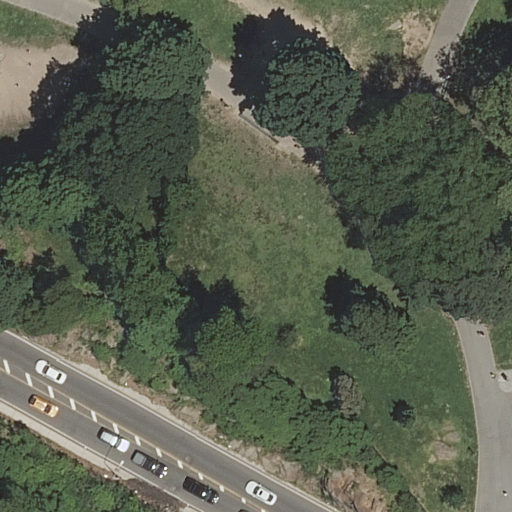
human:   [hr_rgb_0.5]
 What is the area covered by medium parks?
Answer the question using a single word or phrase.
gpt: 0m2

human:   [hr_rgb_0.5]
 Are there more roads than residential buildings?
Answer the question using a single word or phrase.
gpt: yes

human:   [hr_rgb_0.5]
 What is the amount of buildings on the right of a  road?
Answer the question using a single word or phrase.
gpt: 0

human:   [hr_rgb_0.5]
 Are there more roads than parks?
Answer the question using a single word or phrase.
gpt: yes

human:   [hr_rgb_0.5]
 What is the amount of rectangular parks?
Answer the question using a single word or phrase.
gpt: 1

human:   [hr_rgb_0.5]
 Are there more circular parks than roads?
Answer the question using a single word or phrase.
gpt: no

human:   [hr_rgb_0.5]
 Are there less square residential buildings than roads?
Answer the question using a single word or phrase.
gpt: yes

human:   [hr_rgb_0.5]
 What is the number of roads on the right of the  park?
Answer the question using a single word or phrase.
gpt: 0

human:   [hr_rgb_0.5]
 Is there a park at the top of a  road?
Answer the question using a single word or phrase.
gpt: no

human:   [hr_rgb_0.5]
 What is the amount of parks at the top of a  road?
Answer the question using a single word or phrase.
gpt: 0

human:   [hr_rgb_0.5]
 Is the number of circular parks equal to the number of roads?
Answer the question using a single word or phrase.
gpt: no

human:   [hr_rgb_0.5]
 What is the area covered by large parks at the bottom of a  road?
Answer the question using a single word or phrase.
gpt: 10631m2

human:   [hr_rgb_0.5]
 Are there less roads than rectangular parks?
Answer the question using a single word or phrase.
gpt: no

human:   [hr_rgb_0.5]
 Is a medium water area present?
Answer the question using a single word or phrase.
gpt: no

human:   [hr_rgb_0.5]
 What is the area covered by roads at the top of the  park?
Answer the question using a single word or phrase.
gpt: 0m2

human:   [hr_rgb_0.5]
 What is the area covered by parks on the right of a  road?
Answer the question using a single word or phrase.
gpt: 10631m2

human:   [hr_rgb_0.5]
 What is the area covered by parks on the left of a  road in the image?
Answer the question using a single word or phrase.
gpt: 0m2

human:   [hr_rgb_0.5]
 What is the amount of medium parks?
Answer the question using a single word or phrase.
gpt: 0

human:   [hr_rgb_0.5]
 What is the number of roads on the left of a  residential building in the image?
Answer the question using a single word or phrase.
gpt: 0

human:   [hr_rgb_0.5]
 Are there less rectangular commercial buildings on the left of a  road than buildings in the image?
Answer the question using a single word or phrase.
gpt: no

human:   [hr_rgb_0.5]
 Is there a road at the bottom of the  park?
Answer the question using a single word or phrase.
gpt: no

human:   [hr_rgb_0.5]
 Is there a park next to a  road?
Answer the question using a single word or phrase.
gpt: yes

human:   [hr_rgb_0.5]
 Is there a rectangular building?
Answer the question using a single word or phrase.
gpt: no

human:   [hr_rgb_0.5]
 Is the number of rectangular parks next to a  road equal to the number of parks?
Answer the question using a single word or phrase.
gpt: yes

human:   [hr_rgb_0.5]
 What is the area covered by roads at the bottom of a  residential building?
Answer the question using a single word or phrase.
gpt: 0m2

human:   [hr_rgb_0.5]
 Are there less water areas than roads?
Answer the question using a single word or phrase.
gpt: yes

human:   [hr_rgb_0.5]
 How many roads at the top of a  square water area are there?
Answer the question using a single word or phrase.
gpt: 0

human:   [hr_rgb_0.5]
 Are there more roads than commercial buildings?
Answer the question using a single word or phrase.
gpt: yes

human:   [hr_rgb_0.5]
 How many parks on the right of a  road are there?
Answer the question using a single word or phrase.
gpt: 1

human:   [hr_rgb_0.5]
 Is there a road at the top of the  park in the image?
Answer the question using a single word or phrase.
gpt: yes

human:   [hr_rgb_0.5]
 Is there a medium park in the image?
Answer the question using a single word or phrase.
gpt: no

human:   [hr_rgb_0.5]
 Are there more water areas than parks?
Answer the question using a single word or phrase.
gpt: no

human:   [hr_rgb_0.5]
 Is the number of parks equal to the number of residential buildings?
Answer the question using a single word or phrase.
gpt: no

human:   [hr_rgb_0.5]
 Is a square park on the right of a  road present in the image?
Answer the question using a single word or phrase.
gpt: no

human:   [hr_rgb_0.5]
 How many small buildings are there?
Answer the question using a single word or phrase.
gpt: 0

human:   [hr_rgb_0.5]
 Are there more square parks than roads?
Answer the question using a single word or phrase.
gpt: no